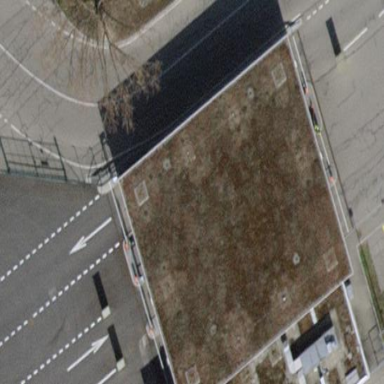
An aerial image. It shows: Close-up view of roof part of building.